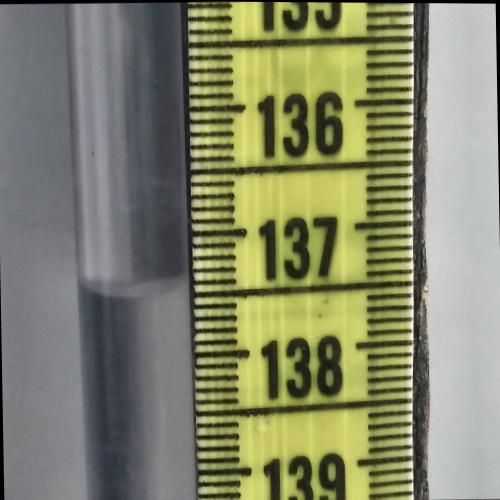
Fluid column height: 137.4 cm